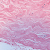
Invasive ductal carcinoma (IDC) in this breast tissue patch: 0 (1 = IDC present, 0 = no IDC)